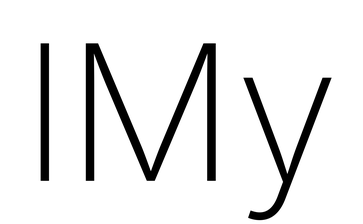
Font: Inter_ExtraLight